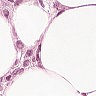
Metastatic tissue present: yes